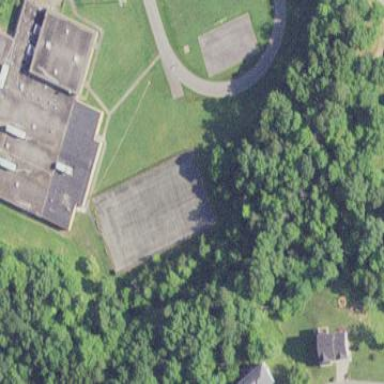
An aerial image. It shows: Tennis court on pitch designated for leisure land.